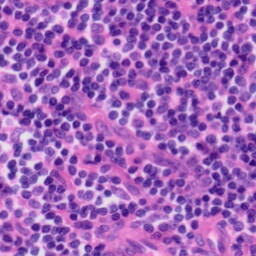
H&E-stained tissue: Tonsil